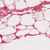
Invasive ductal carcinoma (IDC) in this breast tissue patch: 0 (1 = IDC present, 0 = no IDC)